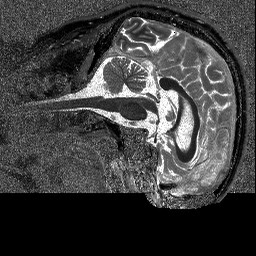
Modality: T1map
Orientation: sagittal
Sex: male